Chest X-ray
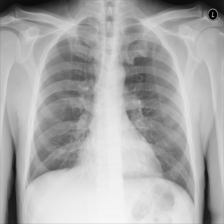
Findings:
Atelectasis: negative
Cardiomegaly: negative
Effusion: positive
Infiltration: negative
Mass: negative
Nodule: negative
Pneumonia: negative
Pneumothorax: negative
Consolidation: negative
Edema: negative
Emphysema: negative
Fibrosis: negative
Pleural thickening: negative
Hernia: negative